Question: Netbean 6.9 generated the following JPA entity class from this SQL Server 2008 table:

I want to get all the ProductDescriptors that have a specific SKU value. Something like this:
'''
SELECT * FROM ProductDescriptors WHERE SKU='something'
'''
Given the entity class, what's the Java code to get the results?
## Thanks.
'''
@Entity
@Table(name = "ProductDescriptors")
@NamedQueries({
@NamedQuery(name = "ProductDescriptors.findAll", query = "SELECT p FROM ProductDescriptors p"),
@NamedQuery(name = "ProductDescriptors.findByDescriptorID", query = "SELECT p FROM ProductDescriptors p WHERE p.descriptorID = :descriptorID"),
@NamedQuery(name = "ProductDescriptors.findByLanguageCode", query = "SELECT p FROM ProductDescriptors p WHERE p.languageCode = :languageCode"),
@NamedQuery(name = "ProductDescriptors.findByTitle", query = "SELECT p FROM ProductDescriptors p WHERE p.title = :title"),
@NamedQuery(name = "ProductDescriptors.findByIsDefault", query = "SELECT p FROM ProductDescriptors p WHERE p.isDefault = :isDefault"),
@NamedQuery(name = "ProductDescriptors.findByBody", query = "SELECT p FROM ProductDescriptors p WHERE p.body = :body")})
public class ProductDescriptors implements Serializable {
private static final long serialVersionUID = 1L;
@Id
@Basic(optional = false)
@Column(name = "DescriptorID")
private Integer descriptorID;
@Basic(optional = false)
@Column(name = "LanguageCode")
private String languageCode;
@Basic(optional = false)
@Column(name = "Title")
private String title;
@Basic(optional = false)
@Column(name = "IsDefault")
private boolean isDefault;
@Basic(optional = false)
@Column(name = "Body")
private String body;
@JoinColumn(name = "SKU", referencedColumnName = "SKU")
@ManyToOne(optional = false)
private Products products;
'''
...
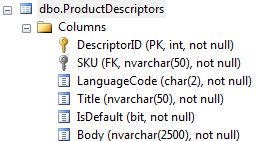
Answer: Something like this:
'''
@PersistenceContext( unitName = "youPersistenceUnitHere" )
private EntityManager _entityManager;
public List<ProductDescriptors> getProductDescriptorsBySku( String sku ) {
Query query = _entityManager.createQuery( "Select ProductDescriptors from ProductDescriptors pd where pd.products.sku = ?1" );
query.setParameter( 1, sku );
return new ArrayList<ProductDescriptors>( query.getResultList() );
}
'''